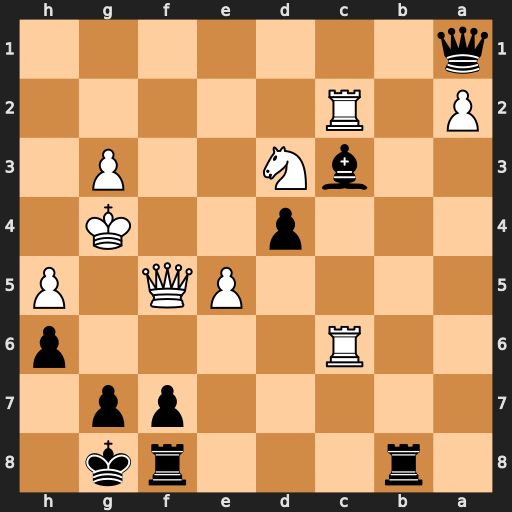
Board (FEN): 1r3rk1/5pp1/2R4p/4PQ1P/3p2K1/2bN2P1/P1R5/q7
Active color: b
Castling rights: -
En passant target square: -
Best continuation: Qd1+ Qf3 Qxc2